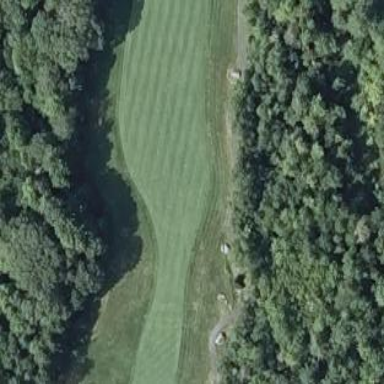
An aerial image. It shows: Golf fairway surrounded by grass.